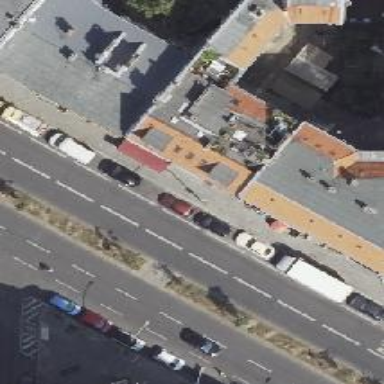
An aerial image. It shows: Beauty shop.